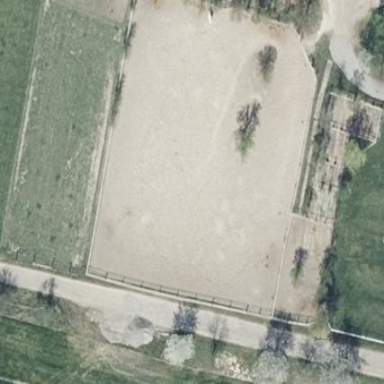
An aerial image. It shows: Equestrian pitch used for leisure and sports activities.